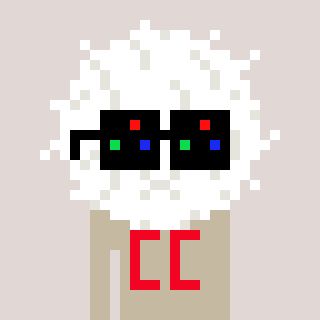
a pixel art character with square black sunglasses, a cottonball-shaped head and a bege-colored body on a warm background